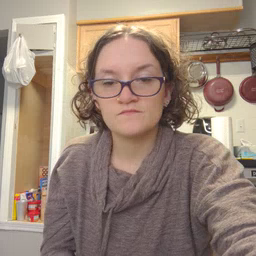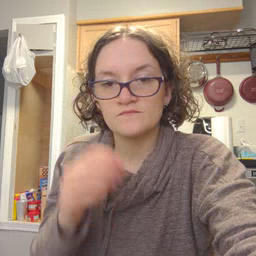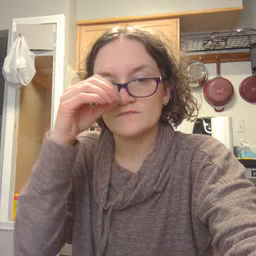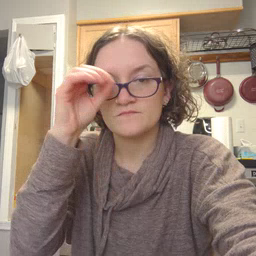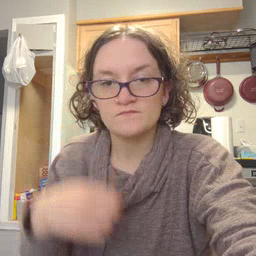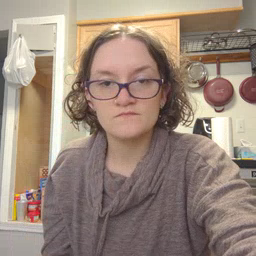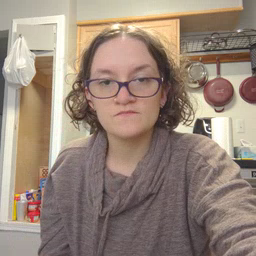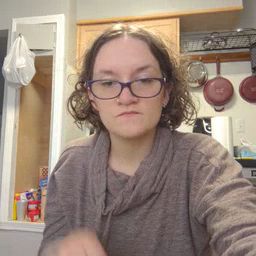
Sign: owl